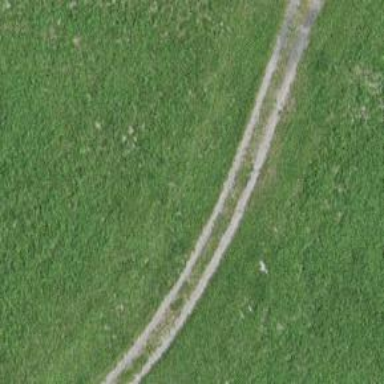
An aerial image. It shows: Dirt path.